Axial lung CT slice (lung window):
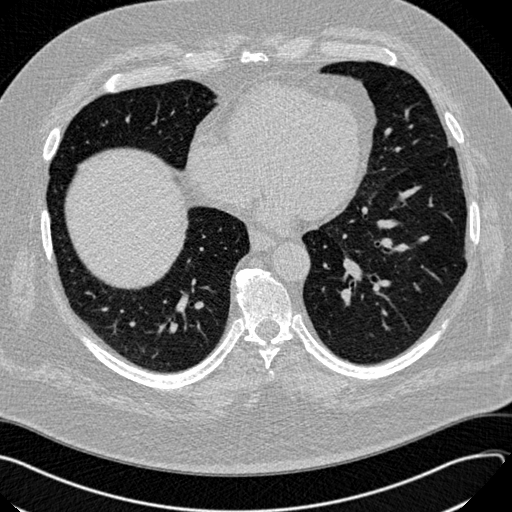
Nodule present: no